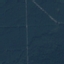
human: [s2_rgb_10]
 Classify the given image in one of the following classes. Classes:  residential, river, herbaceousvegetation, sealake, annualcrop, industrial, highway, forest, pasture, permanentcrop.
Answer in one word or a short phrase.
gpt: Forest